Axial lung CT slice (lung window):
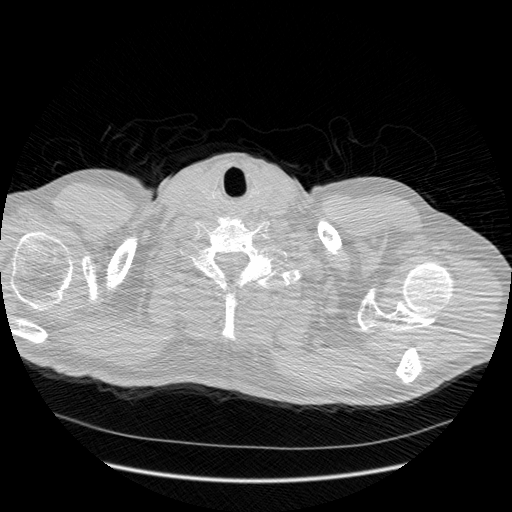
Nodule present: no